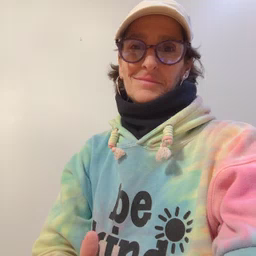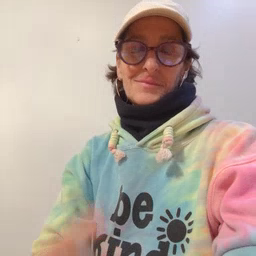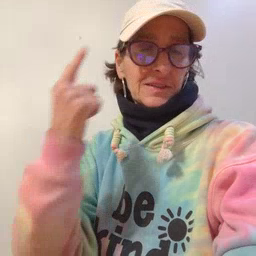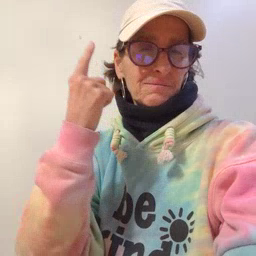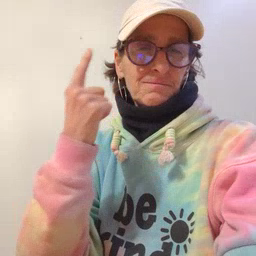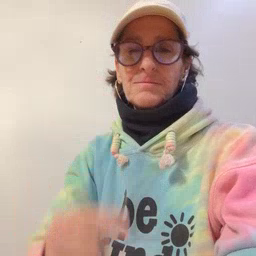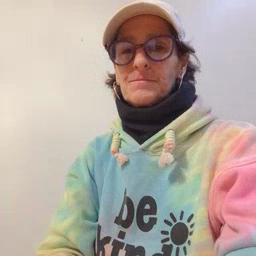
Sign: think